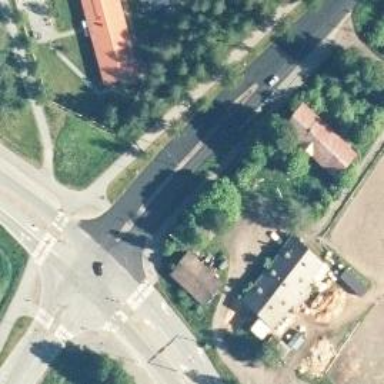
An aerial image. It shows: Secondary road.